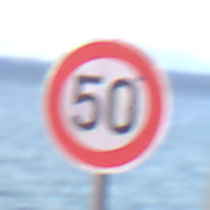
Verkehrszeichen: Geschwindigkeit50
Umgebung: Outdoor, Suburban
Tageszeit: SunriseSunset
Wetter: PartlyCloudy
Licht: Natural
Jahreszeit: NotSpecified
Kontrast: LowContrast